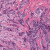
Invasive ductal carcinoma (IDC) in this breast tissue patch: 1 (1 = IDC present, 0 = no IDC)